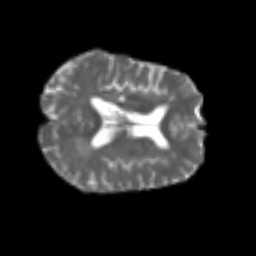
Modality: T2w
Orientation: axial
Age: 53
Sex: male
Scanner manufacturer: siemens
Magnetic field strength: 3 T
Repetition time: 4.987 s
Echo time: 0.0792 s